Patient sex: M
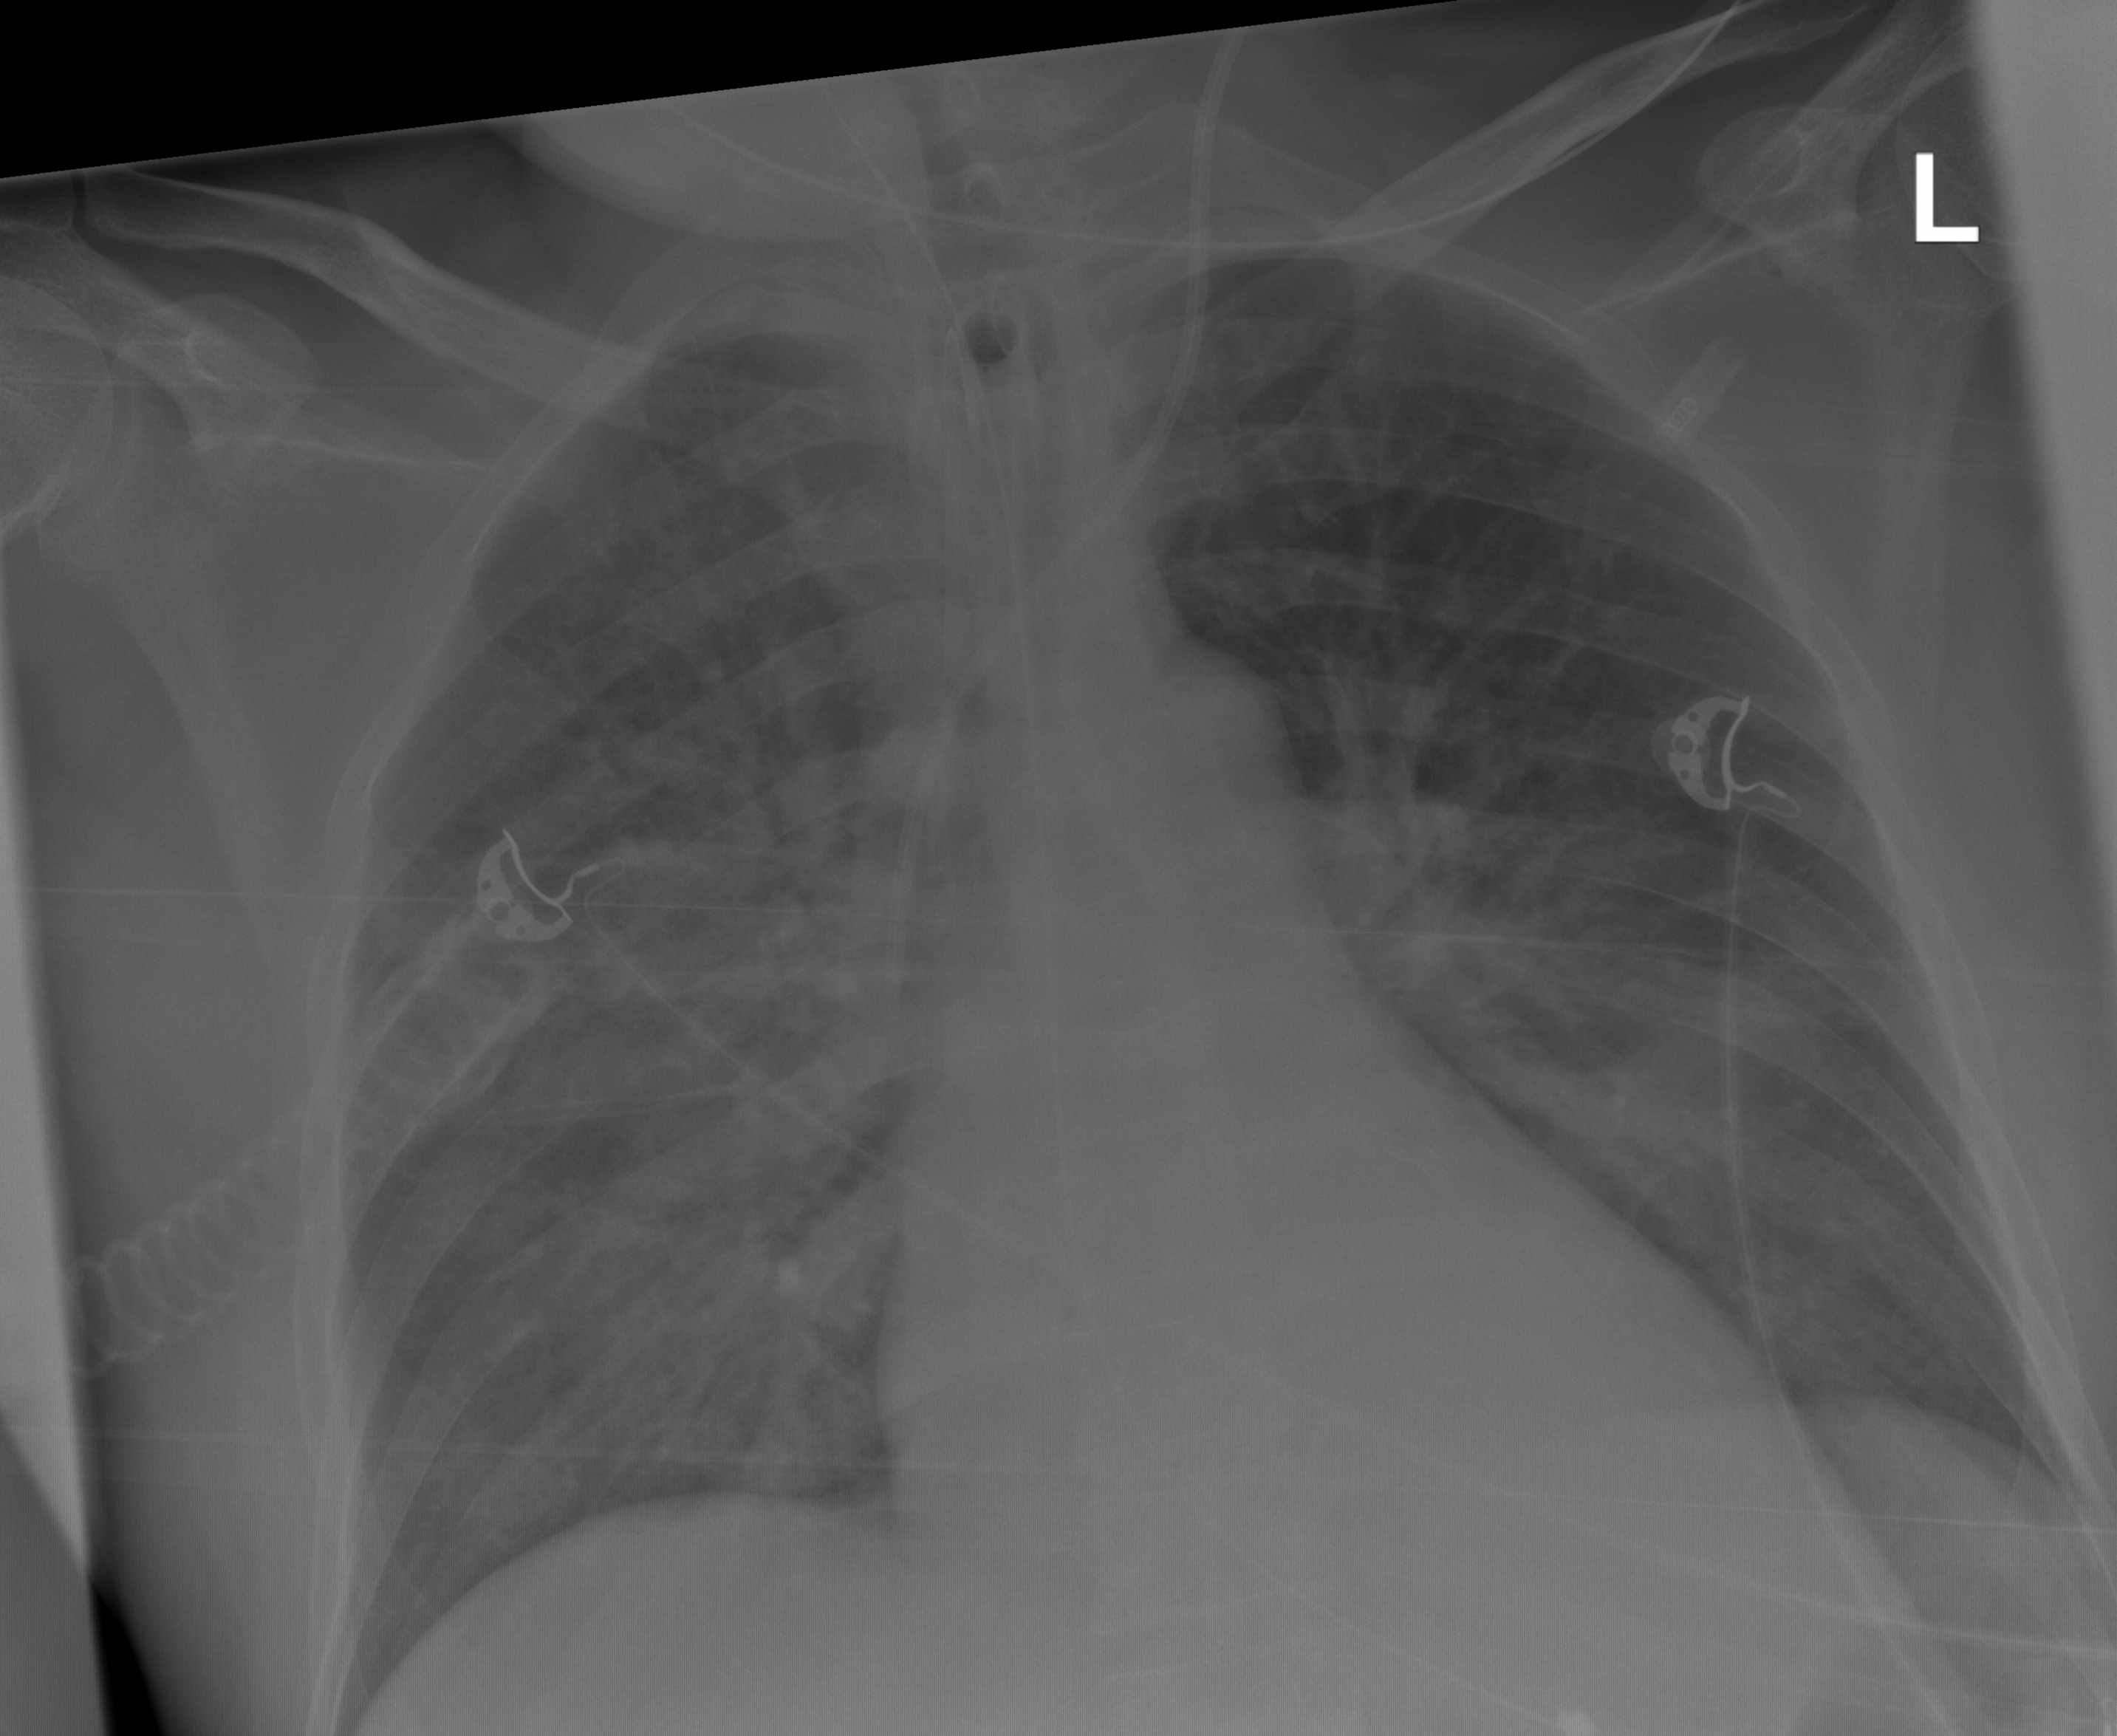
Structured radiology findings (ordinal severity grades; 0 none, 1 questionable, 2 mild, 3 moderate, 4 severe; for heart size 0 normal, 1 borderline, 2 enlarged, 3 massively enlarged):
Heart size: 0
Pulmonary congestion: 2
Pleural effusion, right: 0
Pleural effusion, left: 0
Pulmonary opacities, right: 2
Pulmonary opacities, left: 2
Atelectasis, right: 0
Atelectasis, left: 0